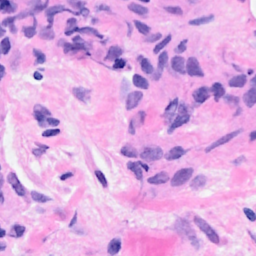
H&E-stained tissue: Breast